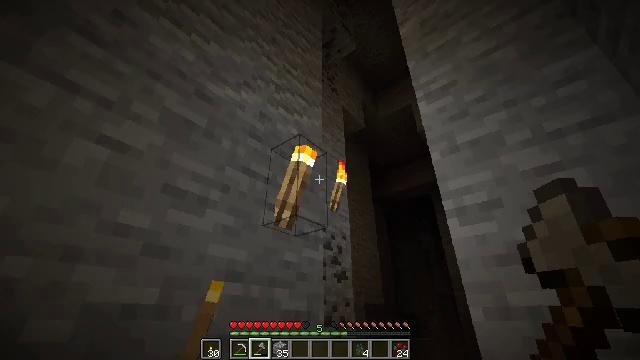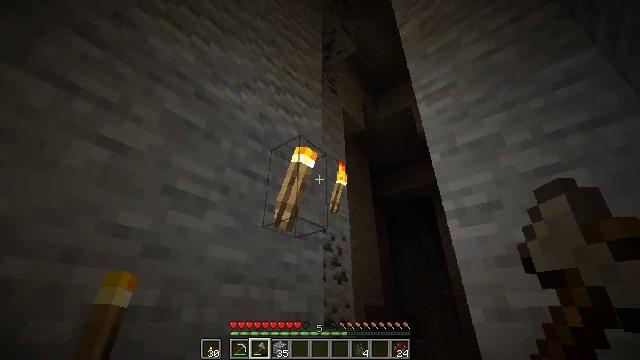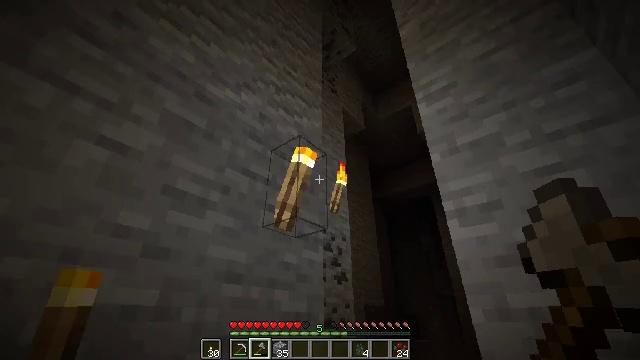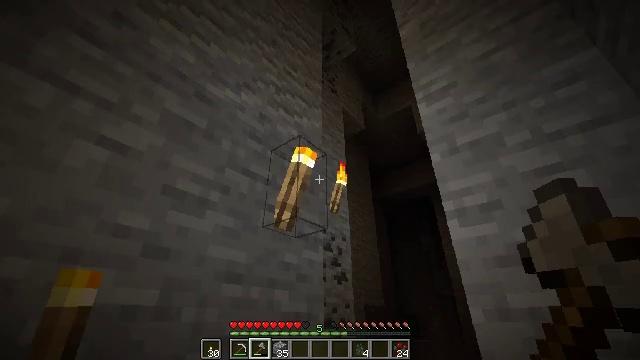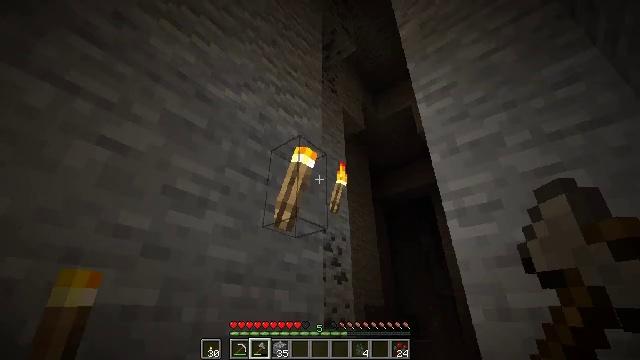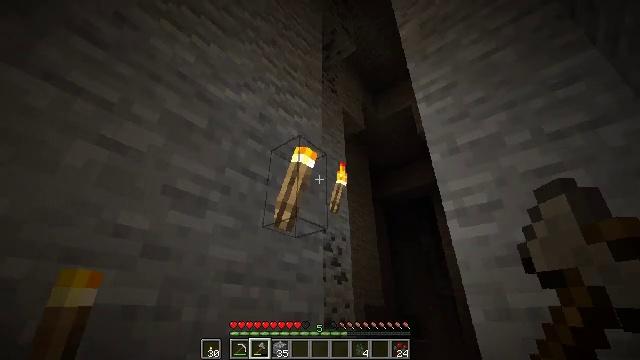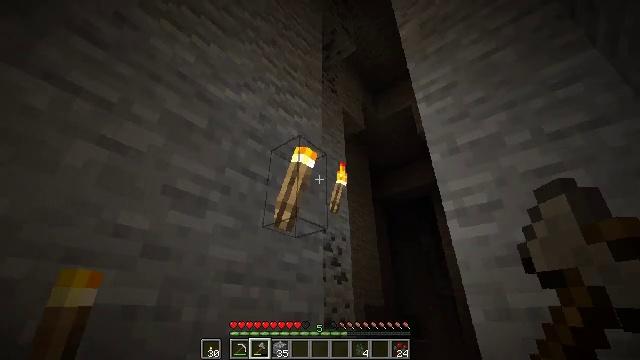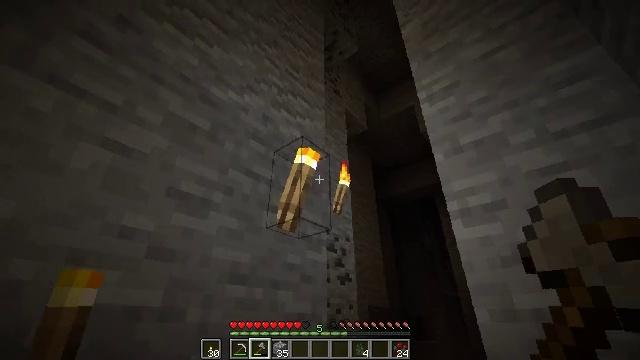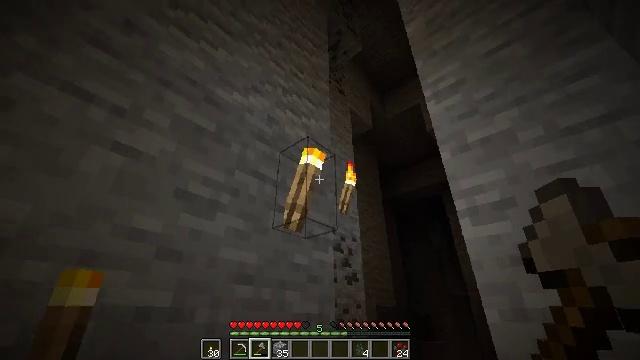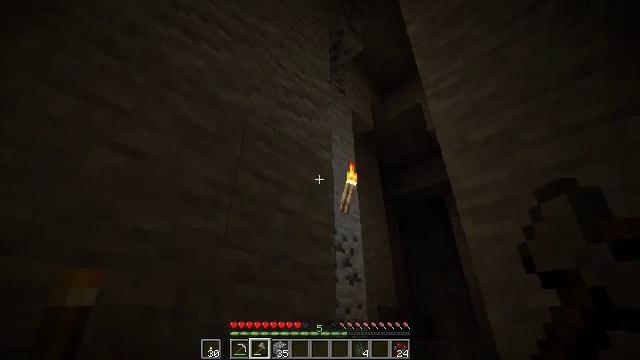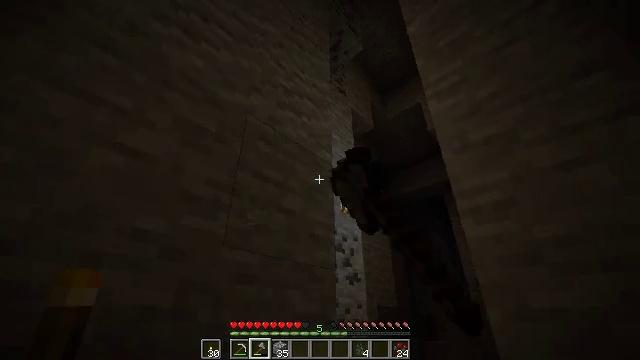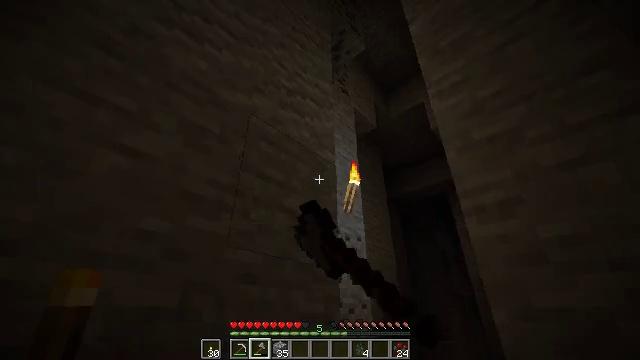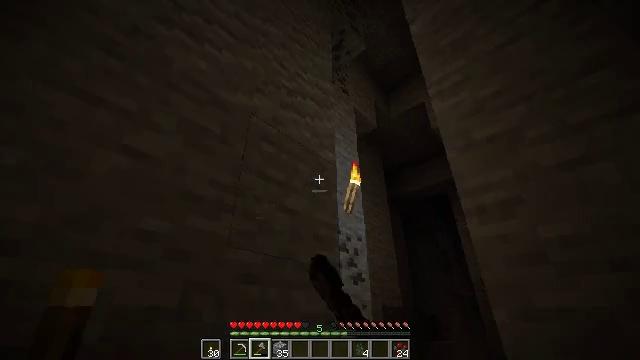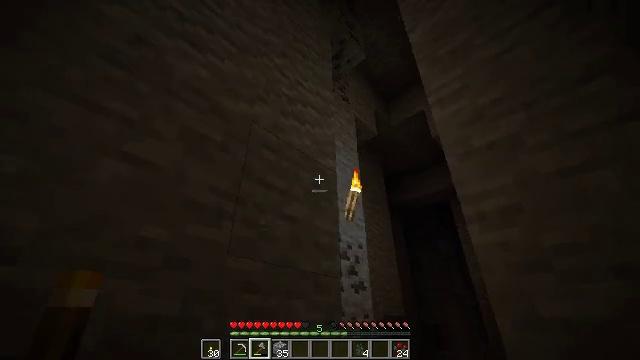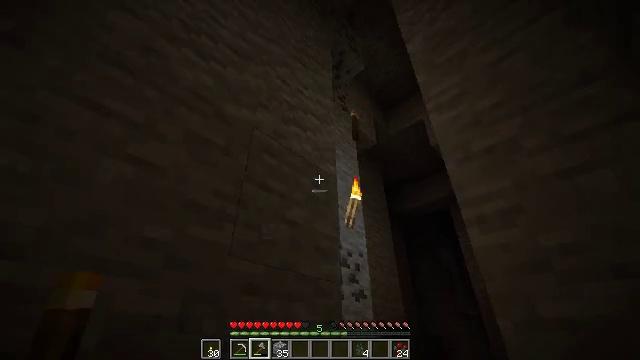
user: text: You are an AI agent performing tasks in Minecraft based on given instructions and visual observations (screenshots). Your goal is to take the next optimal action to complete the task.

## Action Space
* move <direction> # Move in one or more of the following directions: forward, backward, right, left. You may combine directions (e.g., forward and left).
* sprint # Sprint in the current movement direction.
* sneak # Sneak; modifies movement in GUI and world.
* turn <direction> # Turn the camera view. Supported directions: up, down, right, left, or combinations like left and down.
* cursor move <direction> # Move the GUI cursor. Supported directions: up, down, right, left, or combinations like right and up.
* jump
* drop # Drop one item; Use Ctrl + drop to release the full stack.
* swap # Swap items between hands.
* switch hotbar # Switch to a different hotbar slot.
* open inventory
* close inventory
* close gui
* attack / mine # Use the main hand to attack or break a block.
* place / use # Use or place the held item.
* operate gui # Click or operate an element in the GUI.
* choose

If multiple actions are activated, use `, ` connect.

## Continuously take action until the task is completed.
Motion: motion action
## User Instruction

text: Mine the wall torch to remove it.
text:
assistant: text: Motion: no_op
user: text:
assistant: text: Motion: no_op
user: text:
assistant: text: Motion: no_op
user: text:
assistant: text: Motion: no_op
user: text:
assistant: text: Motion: no_op
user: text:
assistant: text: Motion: no_op
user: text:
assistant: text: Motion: no_op
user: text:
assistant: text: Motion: turn left
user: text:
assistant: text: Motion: attack / mine
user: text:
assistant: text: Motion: attack / mine
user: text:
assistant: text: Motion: attack / mine
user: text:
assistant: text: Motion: no_op
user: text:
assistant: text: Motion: sneak, turn up
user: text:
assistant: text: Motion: move forward, sneak, turn up
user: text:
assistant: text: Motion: sneak